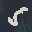
Label: 5